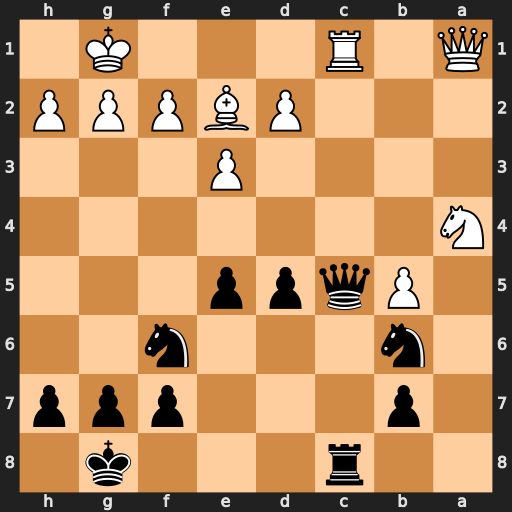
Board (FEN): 2r3k1/1p3ppp/1n3n2/1Pqpp3/N7/4P3/3PBPPP/Q1R3K1
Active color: b
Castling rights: -
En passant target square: -
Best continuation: Qxc1+ Qxc1 Rxc1+